Question: I have data in the following format. Column V1 is the genomic location of interest, and column V4 and V5 are the minor allele frequencies at two different points in time. I would like to make a simple xy scatter plot with a line connecting the allele frequency for each specific location from timepoint 1 to timepoint 2(plotted on y-axis). (Note, I actually have hundreds to thousands of data points).
'''
V1 V2 V3 V4 V5
1 153 1/113 1/115 0.008849558 0.008695652
2 390 0/176 150/152 0.000000000 0.986842105
3 445 1/149 1/152 0.006711409 0.006578947
4 507 0/154 144/146 0.000000000 0.986301370
5 619 1/103 99/101 0.009708738 0.980198020
6 649 0/138 120/123 0.000000000 0.975609756
'''
I feel like I should be able to accomplish this with ggplot, but I am not sure how to go about doing so, as I don't know how to specify two y-values for each genomic position, nor specify a column as a category. I suspect the data needs to be reshaped somehow. Any help or suggestions are greatly appreciated!
---
Update:
Thanks to all who gave me suggestions. I don't think I was very clear about wanting the time points to be my x-axis as opposed to the genomic position - my apologies. Hopefully this picture clarifies that!
I have successfully generated the plot I wished to make with the following code:
ggplot(dat) + geom_segment(aes(x="timepoint 1", y=V4, xend="timepoint2", yend=V5))
and this is what the plot looks like with more data points...

I haven't changed the axes titles and played with margins yet, but this is the general idea!
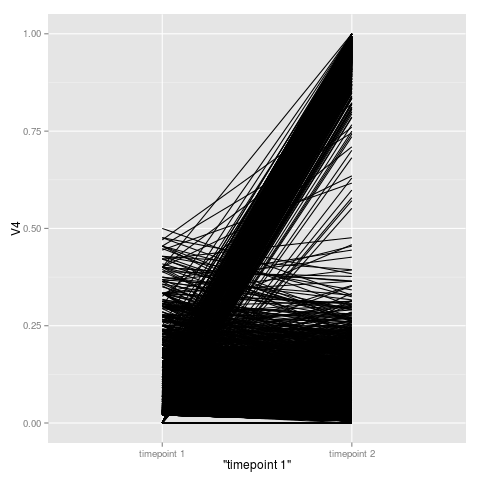
Answer: If your example data was in 'DF', then
'''
ggplot(DF) +
geom_segment(aes(x=V4, y="timepoint 1", xend=V5, yend="timepoint 2"))
'''